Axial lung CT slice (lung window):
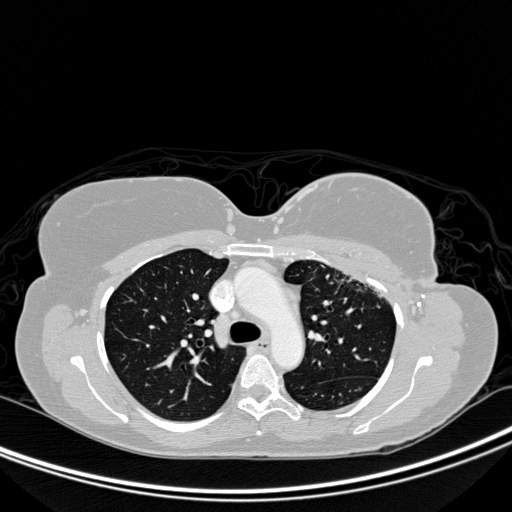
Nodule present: no